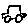
Label: car